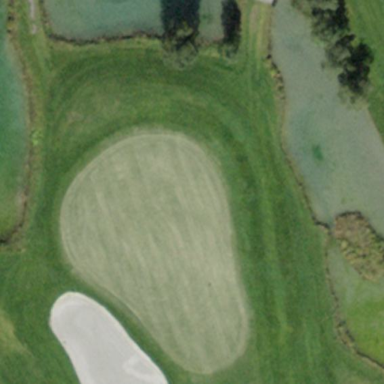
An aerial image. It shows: Golf green.